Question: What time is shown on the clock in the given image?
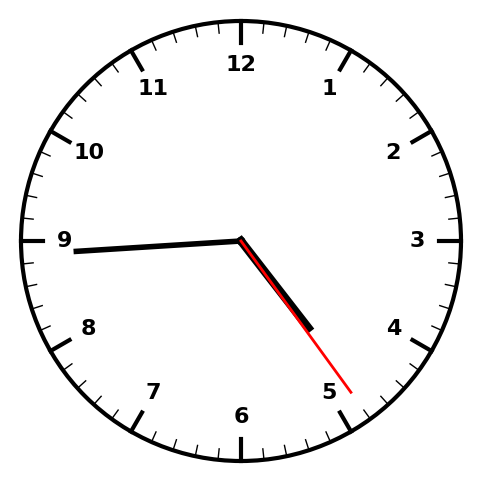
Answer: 04:44:24